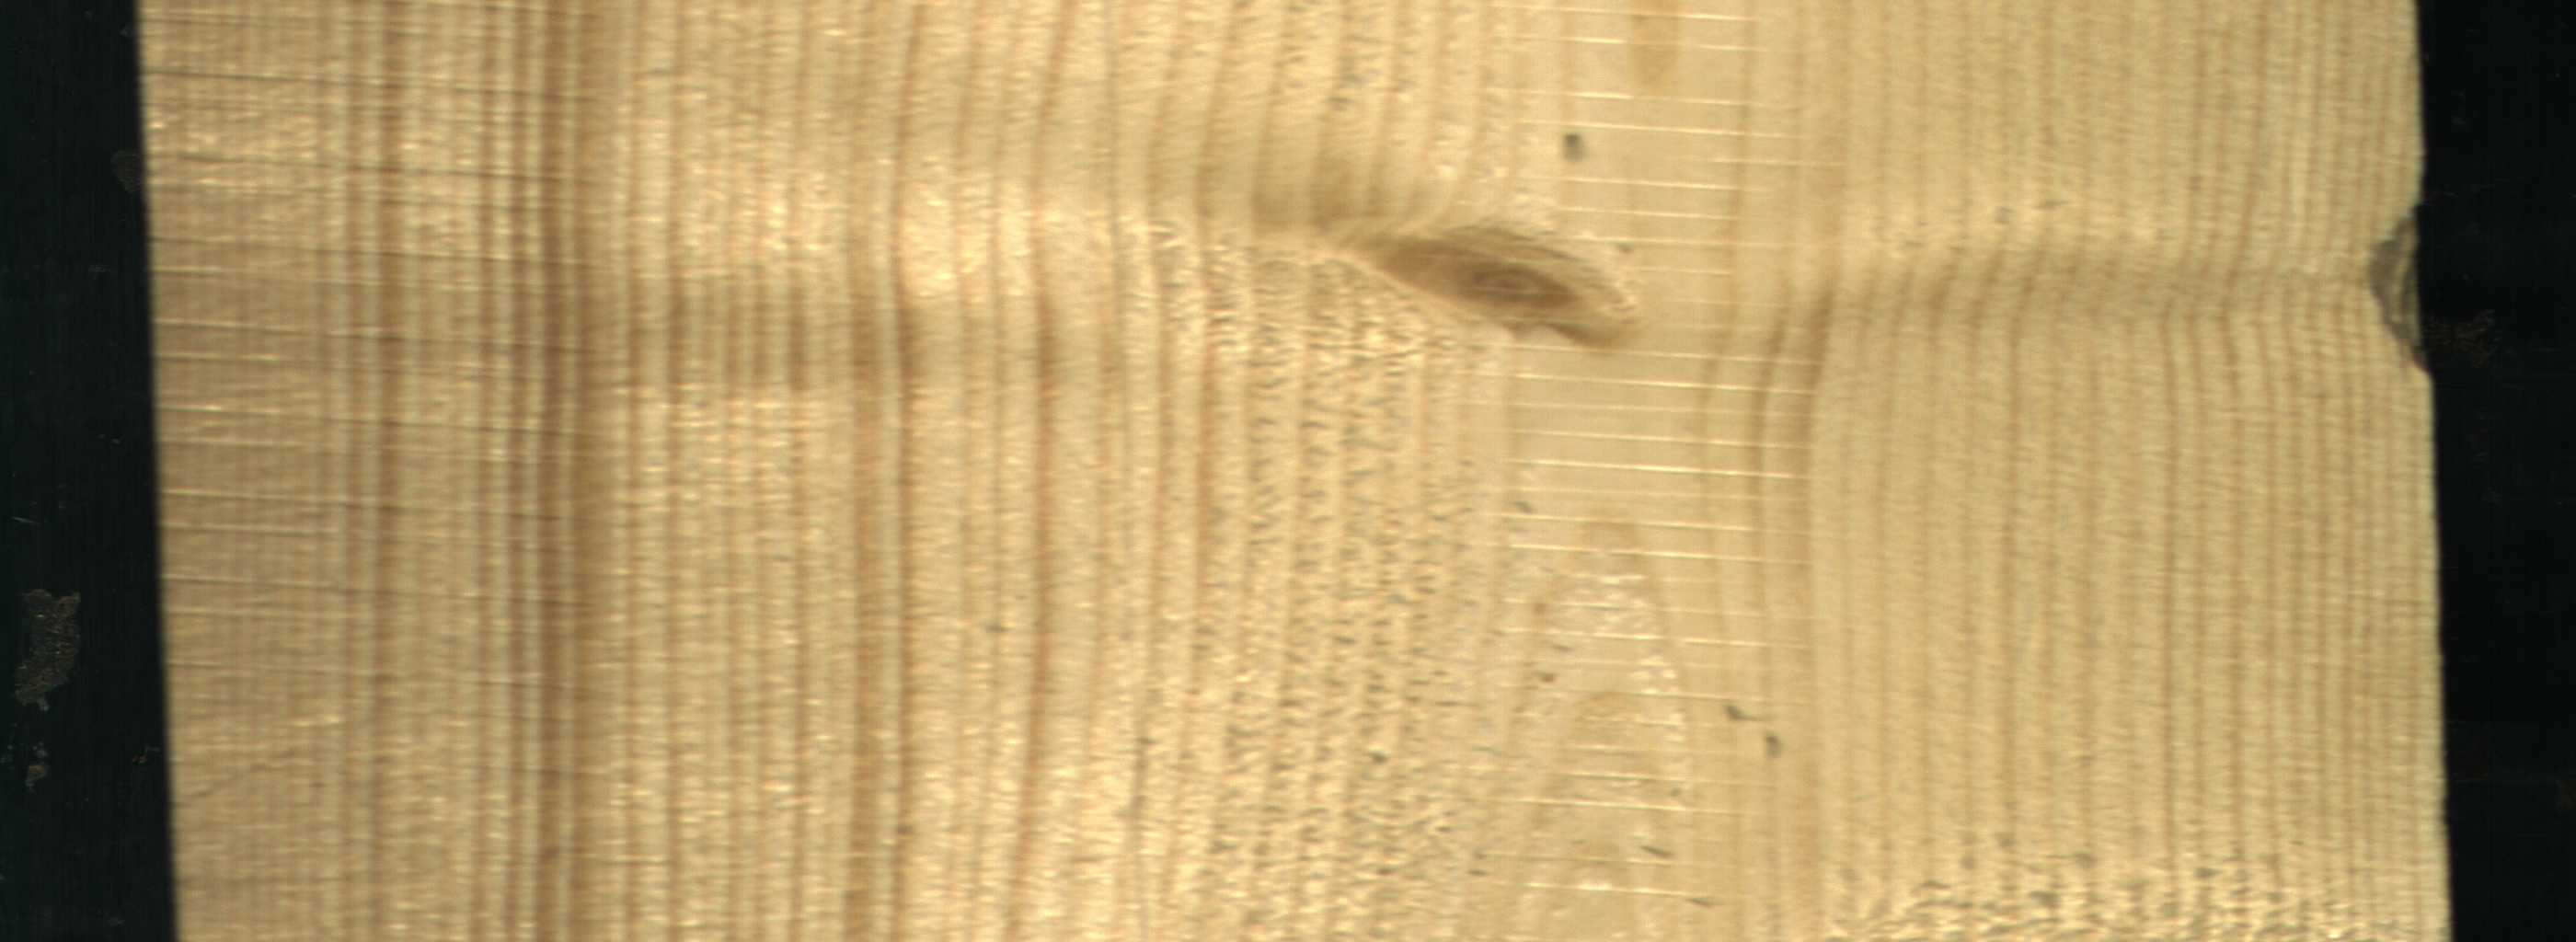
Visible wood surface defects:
Live_Knot